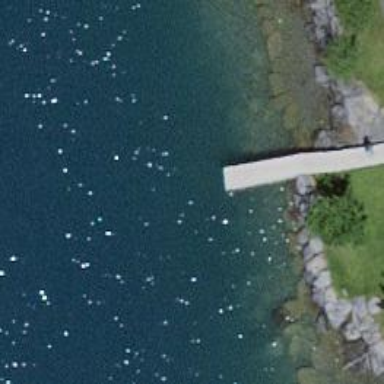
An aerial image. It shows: Man-made pier.